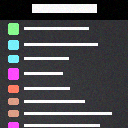
Screen state: on